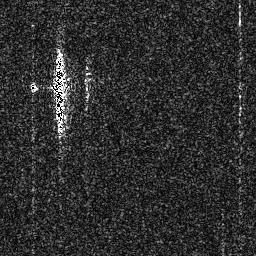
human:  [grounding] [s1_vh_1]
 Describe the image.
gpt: In the satellite image, there is  <ref>1 medium ship </ref> <box>[[19, 18, 26, 51, 0]]</box> located at left.